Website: lowes
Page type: billing-address
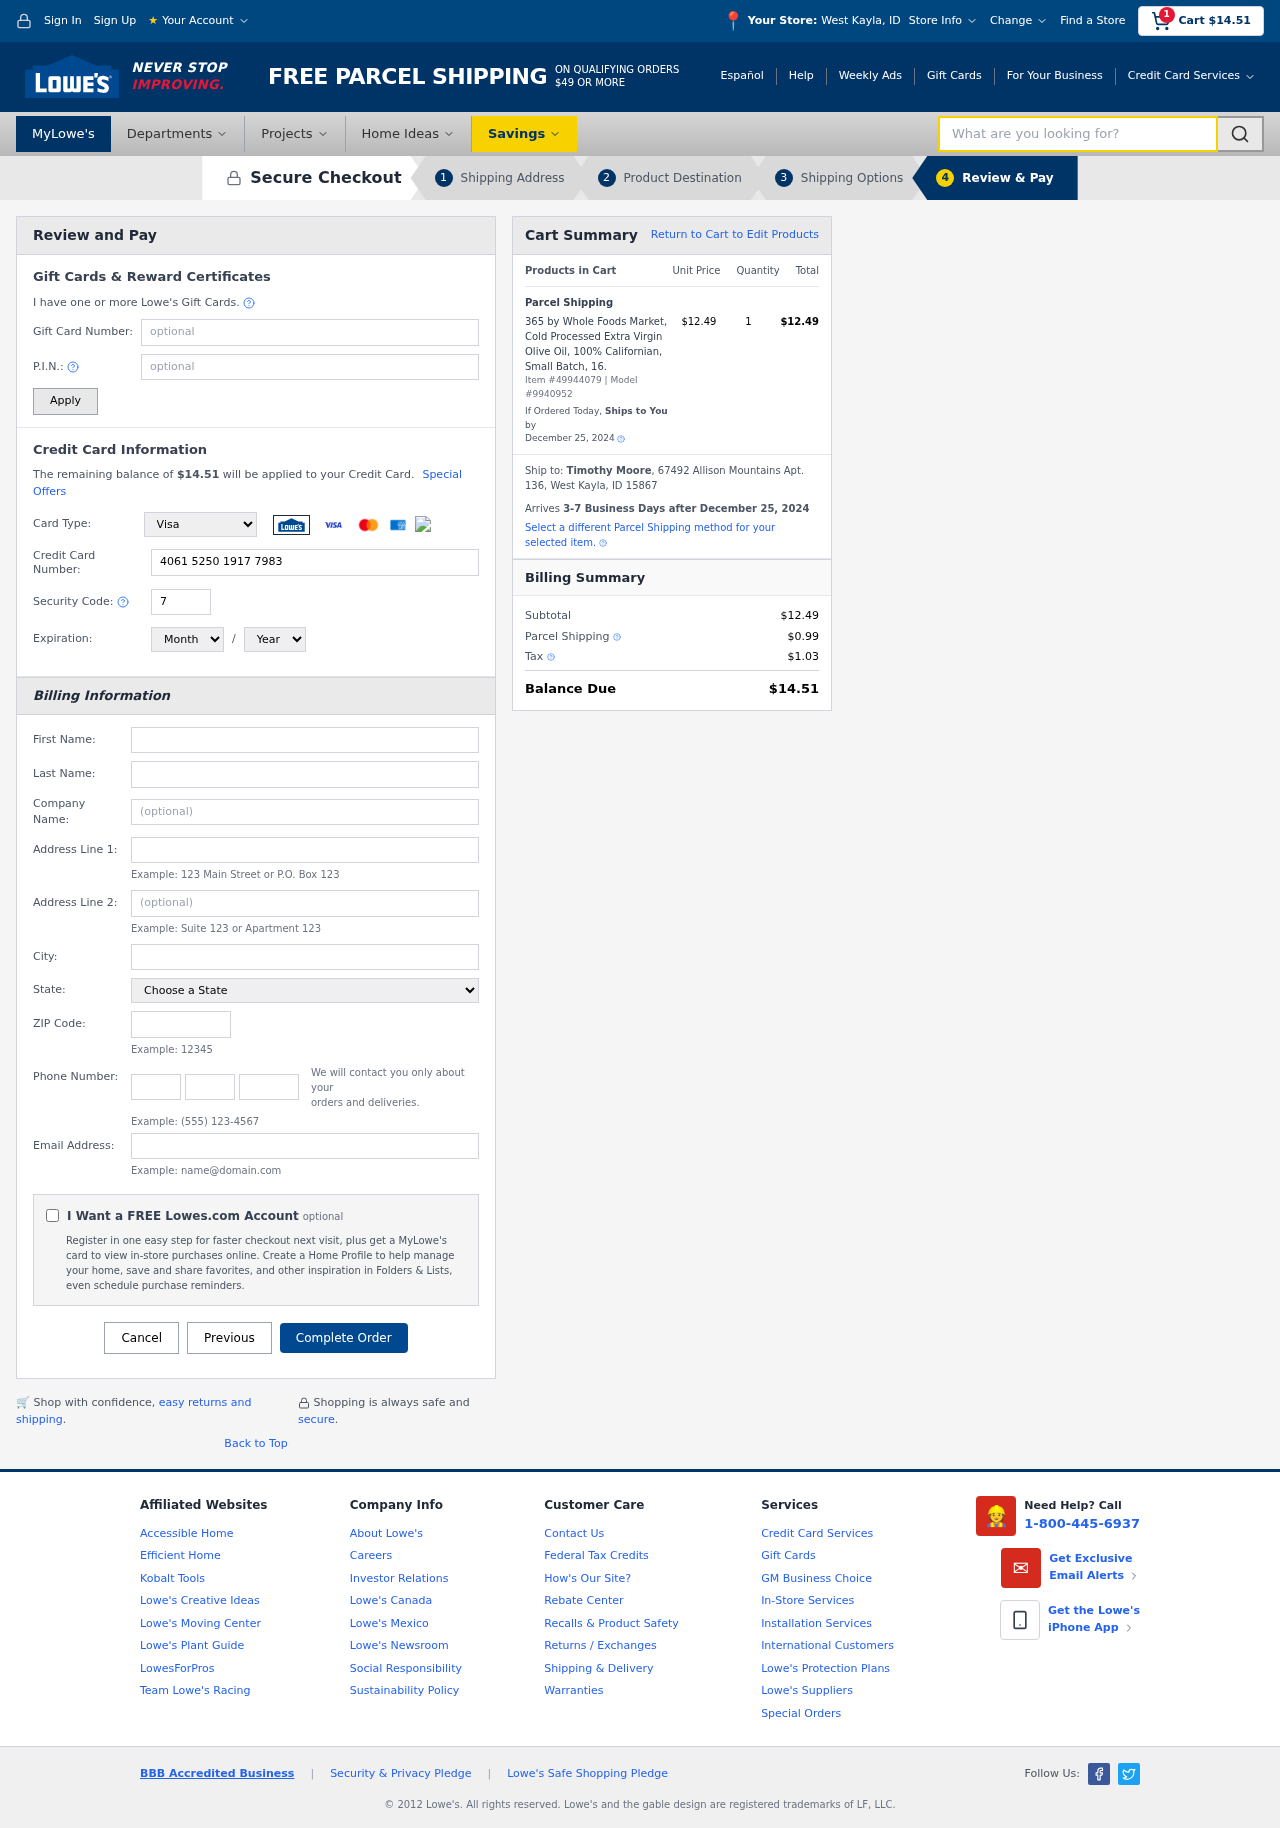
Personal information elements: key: PII_CARD_CVV
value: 795
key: PII_CARD_EXPIRY_MONTH
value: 02
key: PII_CARD_EXPIRY_YEAR
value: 30
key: PII_CARD_NUMBER
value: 4061 5250 1917 7983
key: PII_CARD_TYPE
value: Visa
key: PII_CITY
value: West Kayla
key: PII_CITY_STATE
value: West Kayla, ID
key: PII_EMAIL
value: timothymoore@yahoo.com
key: PII_FIRSTNAME
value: Timothy
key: PII_FULLNAME
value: Timothy Moore
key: PII_LASTNAME
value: Moore
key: PII_PHONE_AREA
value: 754
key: PII_PHONE_PREFIX
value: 205
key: PII_PHONE_SUFFIX
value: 3340
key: PII_POSTCODE
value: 15867
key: PII_STATE
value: Idaho
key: PII_STREET
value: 67492 Allison Mountains Apt. 136
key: PII_CITY_STATE_ZIP
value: West Kayla, ID 15867
Product elements: key: PRODUCT1_NAME
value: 365 by Whole Foods Market, Cold Processed Extra Virgin Olive Oil, 100% Californian, Small Batch, 16.
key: PRODUCT1_PRICE
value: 12.49
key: PRODUCT1_QUANTITY
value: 1
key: PRODUCT_ITEM_NUMBER
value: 49944079
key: PRODUCT_MODEL_NUMBER
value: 9940952
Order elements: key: ORDER_SUBTOTAL
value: $14.51
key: ORDER_TOTAL
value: $14.51
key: ORDER_SHIPPING_DATE
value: December 25, 2024
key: ORDER_SUBTOTAL
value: $12.49
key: ORDER_DELIVERY_DATE
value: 3-7 Business Days after December 25, 2024
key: ORDER_SHIPPING_DATE2
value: December 25, 2024
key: ORDER_SUBTOTAL2
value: $12.49
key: ORDER_SHIPPING_COST
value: $0.99
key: ORDER_TAX
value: $1.03
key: ORDER_TOTAL2
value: $14.51
Search elements: key: HEADER_SEARCH
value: What are you looking for?